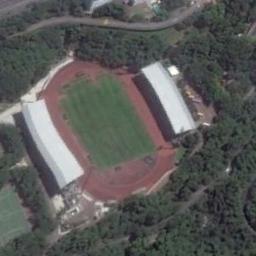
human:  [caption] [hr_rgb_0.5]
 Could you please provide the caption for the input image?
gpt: This rectangular stadium has dense residential areas on one side .

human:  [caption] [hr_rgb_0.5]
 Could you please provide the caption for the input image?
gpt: Oval stadium surrounded by forest .

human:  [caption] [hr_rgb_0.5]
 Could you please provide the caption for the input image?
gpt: The stadium is on the grass next to some trees .

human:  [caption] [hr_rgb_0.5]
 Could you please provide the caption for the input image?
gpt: The stadium is surrounded by trees .

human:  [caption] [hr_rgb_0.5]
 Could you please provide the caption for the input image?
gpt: There are many green trees around the stadium .